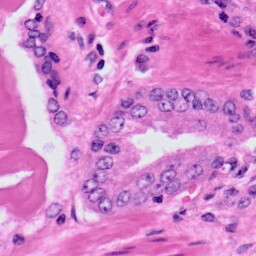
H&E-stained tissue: Prostate